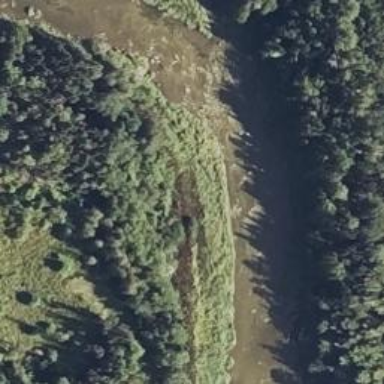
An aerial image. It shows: Scene featuring rapids in waterway.